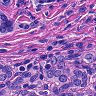
Metastatic tissue present: yes